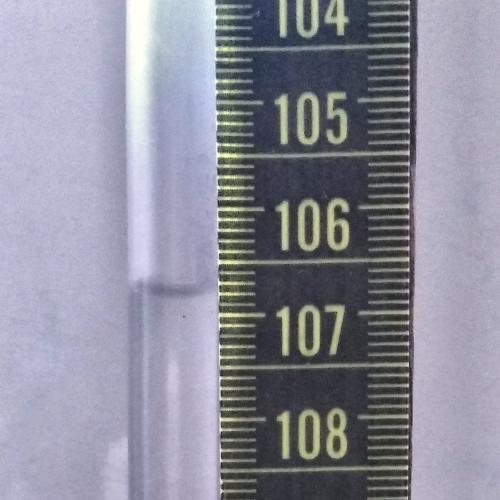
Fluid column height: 106.8 cm